Question: I really need your help on a mysql query where I am not getting any clue.
Say I have a table with two columns:
'''
entryDate - datetime
Recruits - int
'''
I am trying to building a mysql query to get the output like the image. Please share the query.

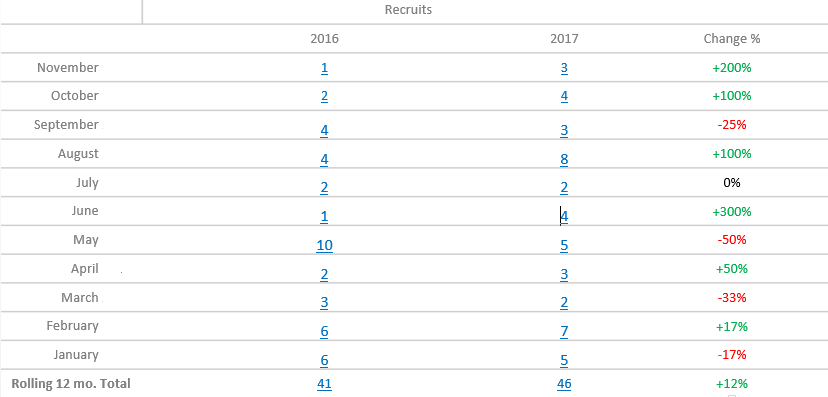
Answer: You can do this with conditional aggregation and arithmetic:
'''
select monthname(entryDate) as mon,
sum(case when year(entryDate) = 2016 then recruits else 0 end) as recruits_2016,
sum(case when year(entryDate) = 2017 then recruits else 0 end) as recruits_2017,
(sum(case when year(entryDate) = 2017 then recruits end) /
sum(case when year(entryDate) = 2017 then recruits end)
) - 1 as change
from t
where entryDate between '2016-01-01' and entryDate < '2018-01-01'
group by monthname(entryDate)
order by min(entryDate);
'''